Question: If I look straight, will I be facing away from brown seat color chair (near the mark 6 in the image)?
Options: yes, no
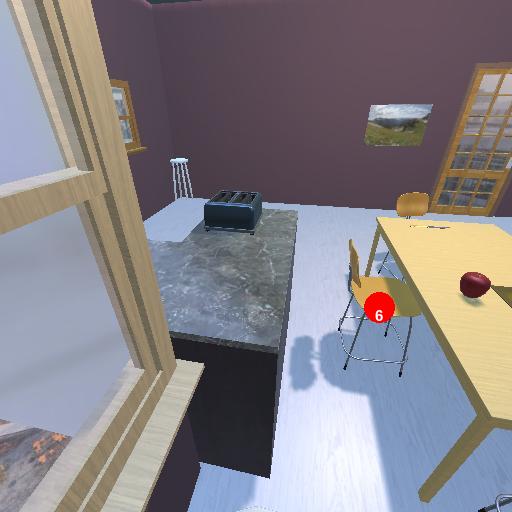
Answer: yes